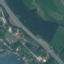
Label: Highway